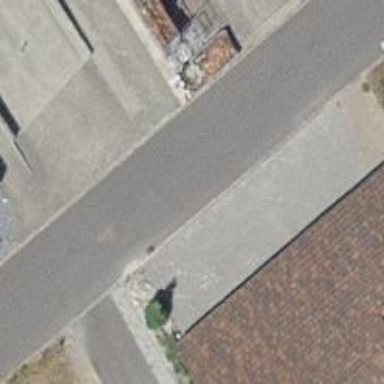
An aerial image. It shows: Footway surfaced with paving stones.